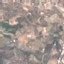
Land use / land cover: PermanentCrop